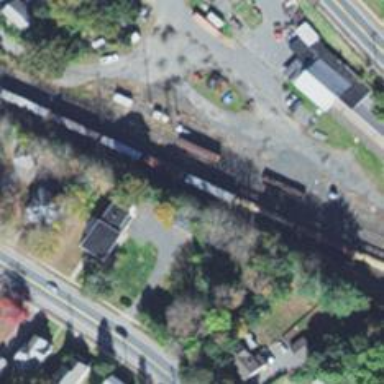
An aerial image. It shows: Railway yard.